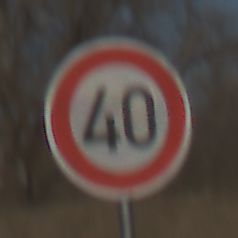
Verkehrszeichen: Geschwindigkeit40
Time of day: MorningAfternoon
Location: Outdoor (Nature)
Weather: PartlyCloudy
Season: NotSpecified
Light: Natural